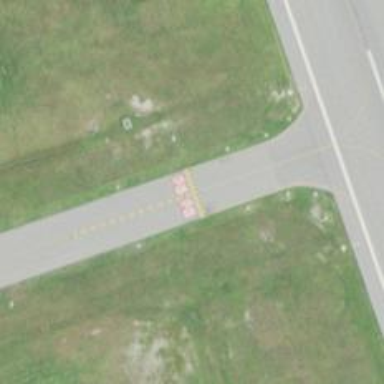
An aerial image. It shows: Asphalt taxiway in the airport.